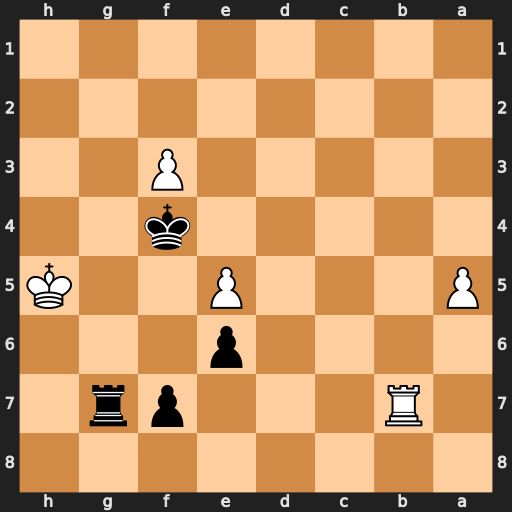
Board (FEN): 8/1R3pr1/4p3/P3P2K/5k2/5P2/8/8
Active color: b
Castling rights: -
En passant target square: -
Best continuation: Rh7#